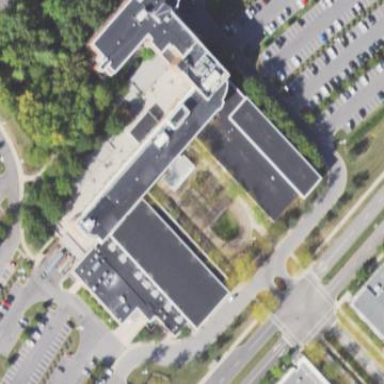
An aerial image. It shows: University building.